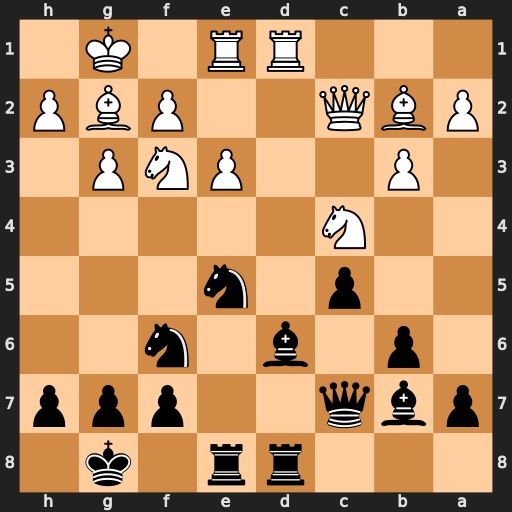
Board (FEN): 3rr1k1/pbq2ppp/1p1b1n2/2p1n3/2N5/1P2PNP1/PBQ2PBP/3RR1K1
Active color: b
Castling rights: -
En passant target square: -
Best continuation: Nxf3+ Bxf3 Bxf3